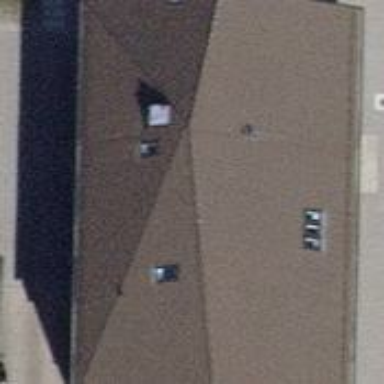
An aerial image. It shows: Community center known as parish hall with tiled roof.